Interaction volume radius: 10 \u00c5
Interaction volume height: 10 \u00c5
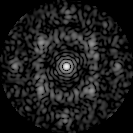
Disorder parameter: 0.6106